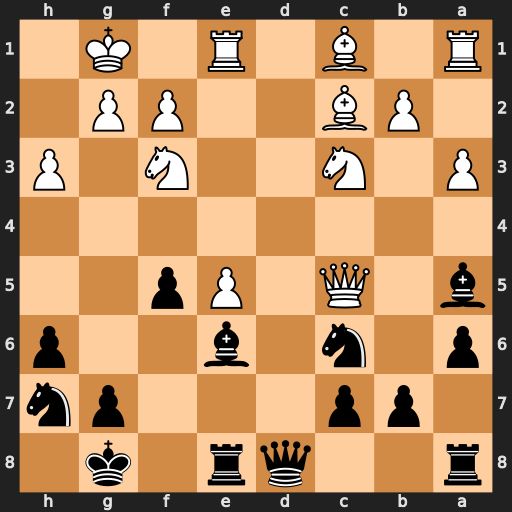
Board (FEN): r2qr1k1/1pp3pn/p1n1b2p/b1Q1Pp2/8/P1N2N1P/1PB2PP1/R1B1R1K1
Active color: b
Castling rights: -
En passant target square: -
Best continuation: Bb6 Na4 Bxc5